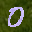
Label: 0